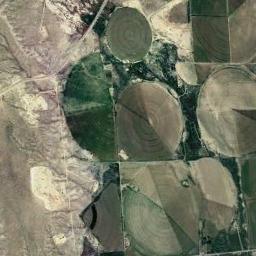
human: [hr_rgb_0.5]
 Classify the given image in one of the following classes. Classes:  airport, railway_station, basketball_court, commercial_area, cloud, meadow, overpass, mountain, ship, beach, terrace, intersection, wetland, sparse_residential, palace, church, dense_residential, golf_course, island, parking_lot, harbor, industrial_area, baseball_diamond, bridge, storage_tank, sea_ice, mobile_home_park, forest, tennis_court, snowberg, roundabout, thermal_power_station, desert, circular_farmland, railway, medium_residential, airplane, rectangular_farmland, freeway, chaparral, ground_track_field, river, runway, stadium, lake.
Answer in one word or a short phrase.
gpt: circular_farmland